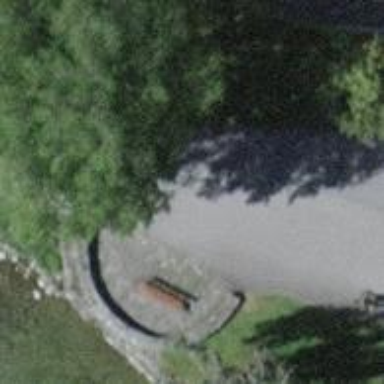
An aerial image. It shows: Brown bench.